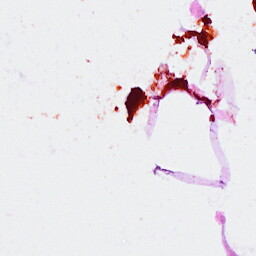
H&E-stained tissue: Breast